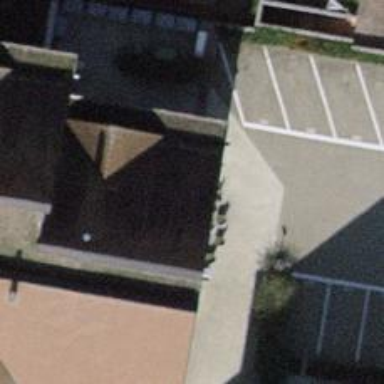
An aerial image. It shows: Bar.